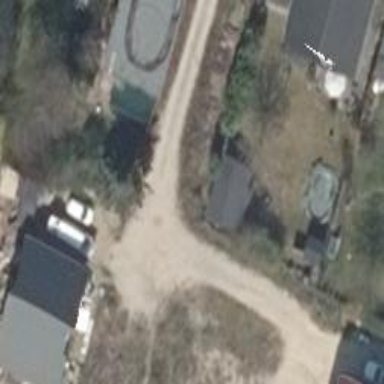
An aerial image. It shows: Service road with sandy surface.